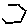
Label: hexagon